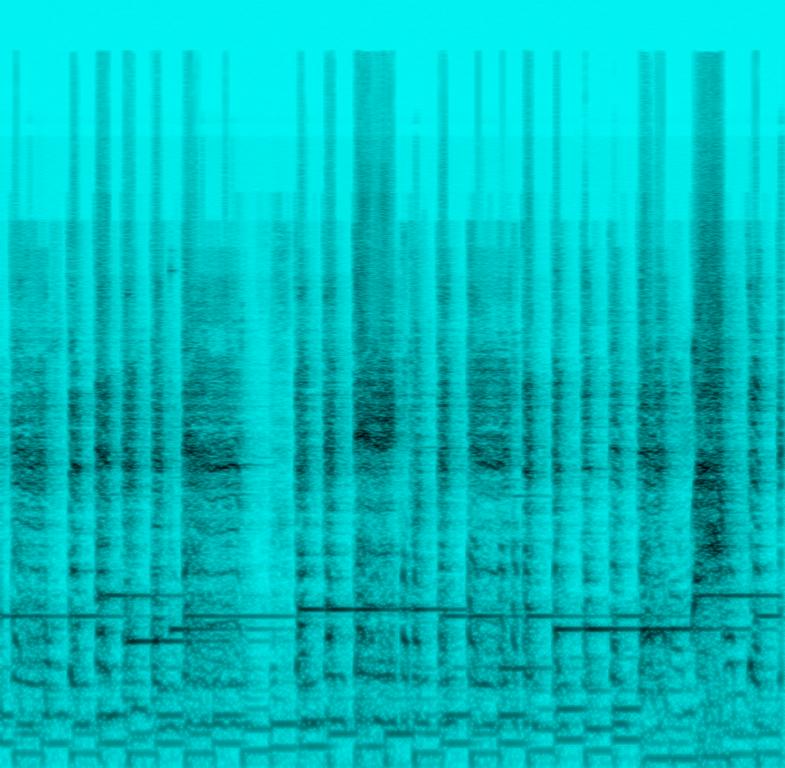
A group of male vocalists sing this popular Christmas song. The song is medium tempo with vocalisation by the  vocalists to a keyboard accompaniment. The song is funny, animated, cheerful, playful, animated,jolly and high-spirited.